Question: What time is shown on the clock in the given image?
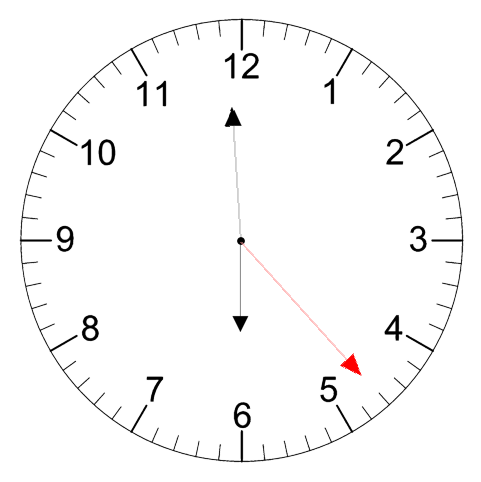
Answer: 05:59:23